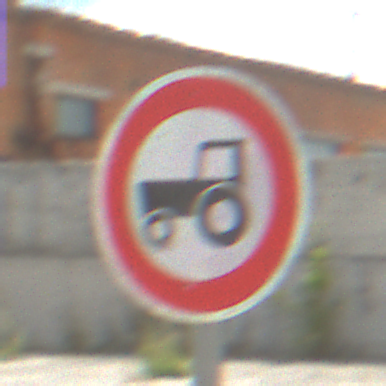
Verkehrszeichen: VerbotKraftfahrzeugeZuegeNichtSchneller25
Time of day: Midday
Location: Outdoor (Suburban)
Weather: PartlyCloudy
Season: Summer
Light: Natural